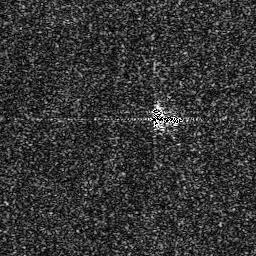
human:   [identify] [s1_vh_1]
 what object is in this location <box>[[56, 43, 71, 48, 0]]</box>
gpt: <ref>1 medium ship at the center</ref>